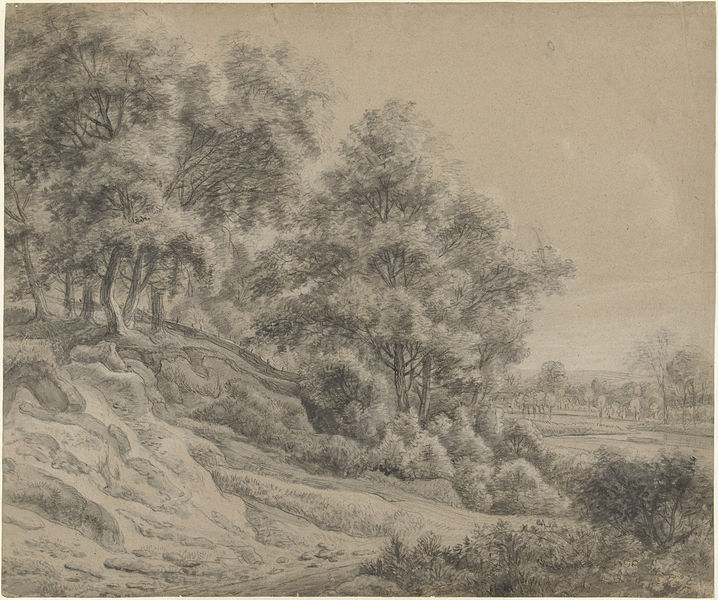
Titel: Bomen in een heuvelachtig landschap
Künstler: Anthonie Waterloo
Standort: Amsterdam
Institution: Rijksmuseum
Schlagwörter: baum, himmel, bäume, landschaft, teich, skizze, weg, wiese, zaun, steine, natur, büsche, sträucher, abhang, wurzeln, t